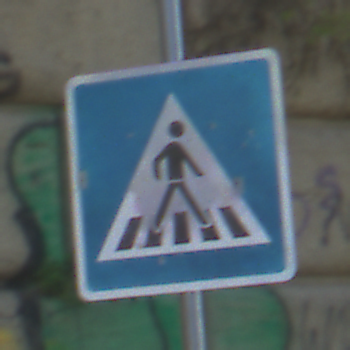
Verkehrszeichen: FussgaengerueberwegLinks
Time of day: Midday
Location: Outdoor (Urban)
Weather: Clear
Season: NotSpecified
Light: Natural